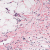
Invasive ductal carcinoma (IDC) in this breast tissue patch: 0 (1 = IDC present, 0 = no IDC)